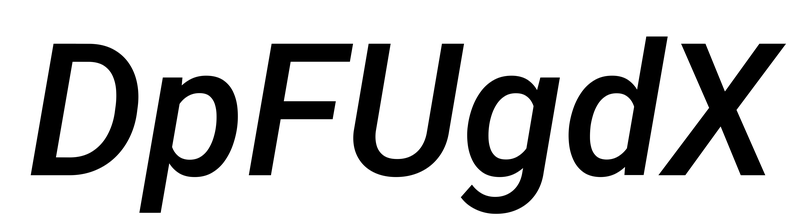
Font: Roboto-Italic_Medium_Italic